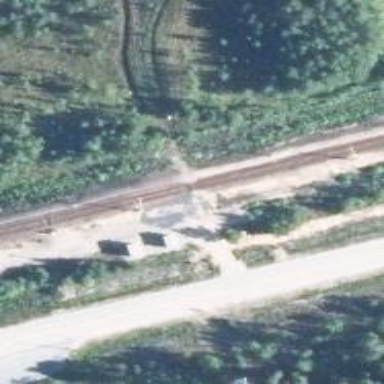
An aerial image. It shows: Level crossing with saltire markings.